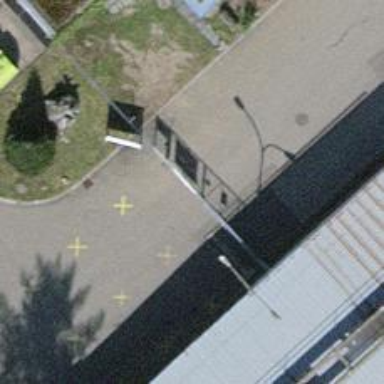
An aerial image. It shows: Fence with chain link type.